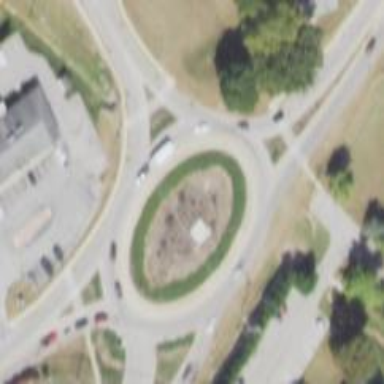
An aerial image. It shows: Roundabout at primary highway.